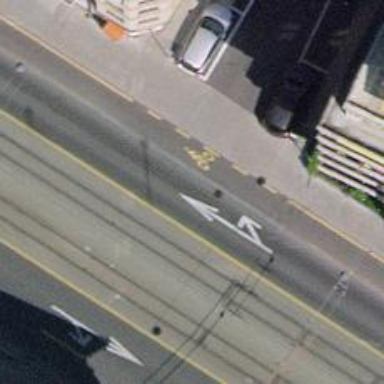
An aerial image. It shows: Primary highway with asphalt surface and cycle track alongside.